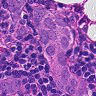
Metastatic tissue present: yes